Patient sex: F
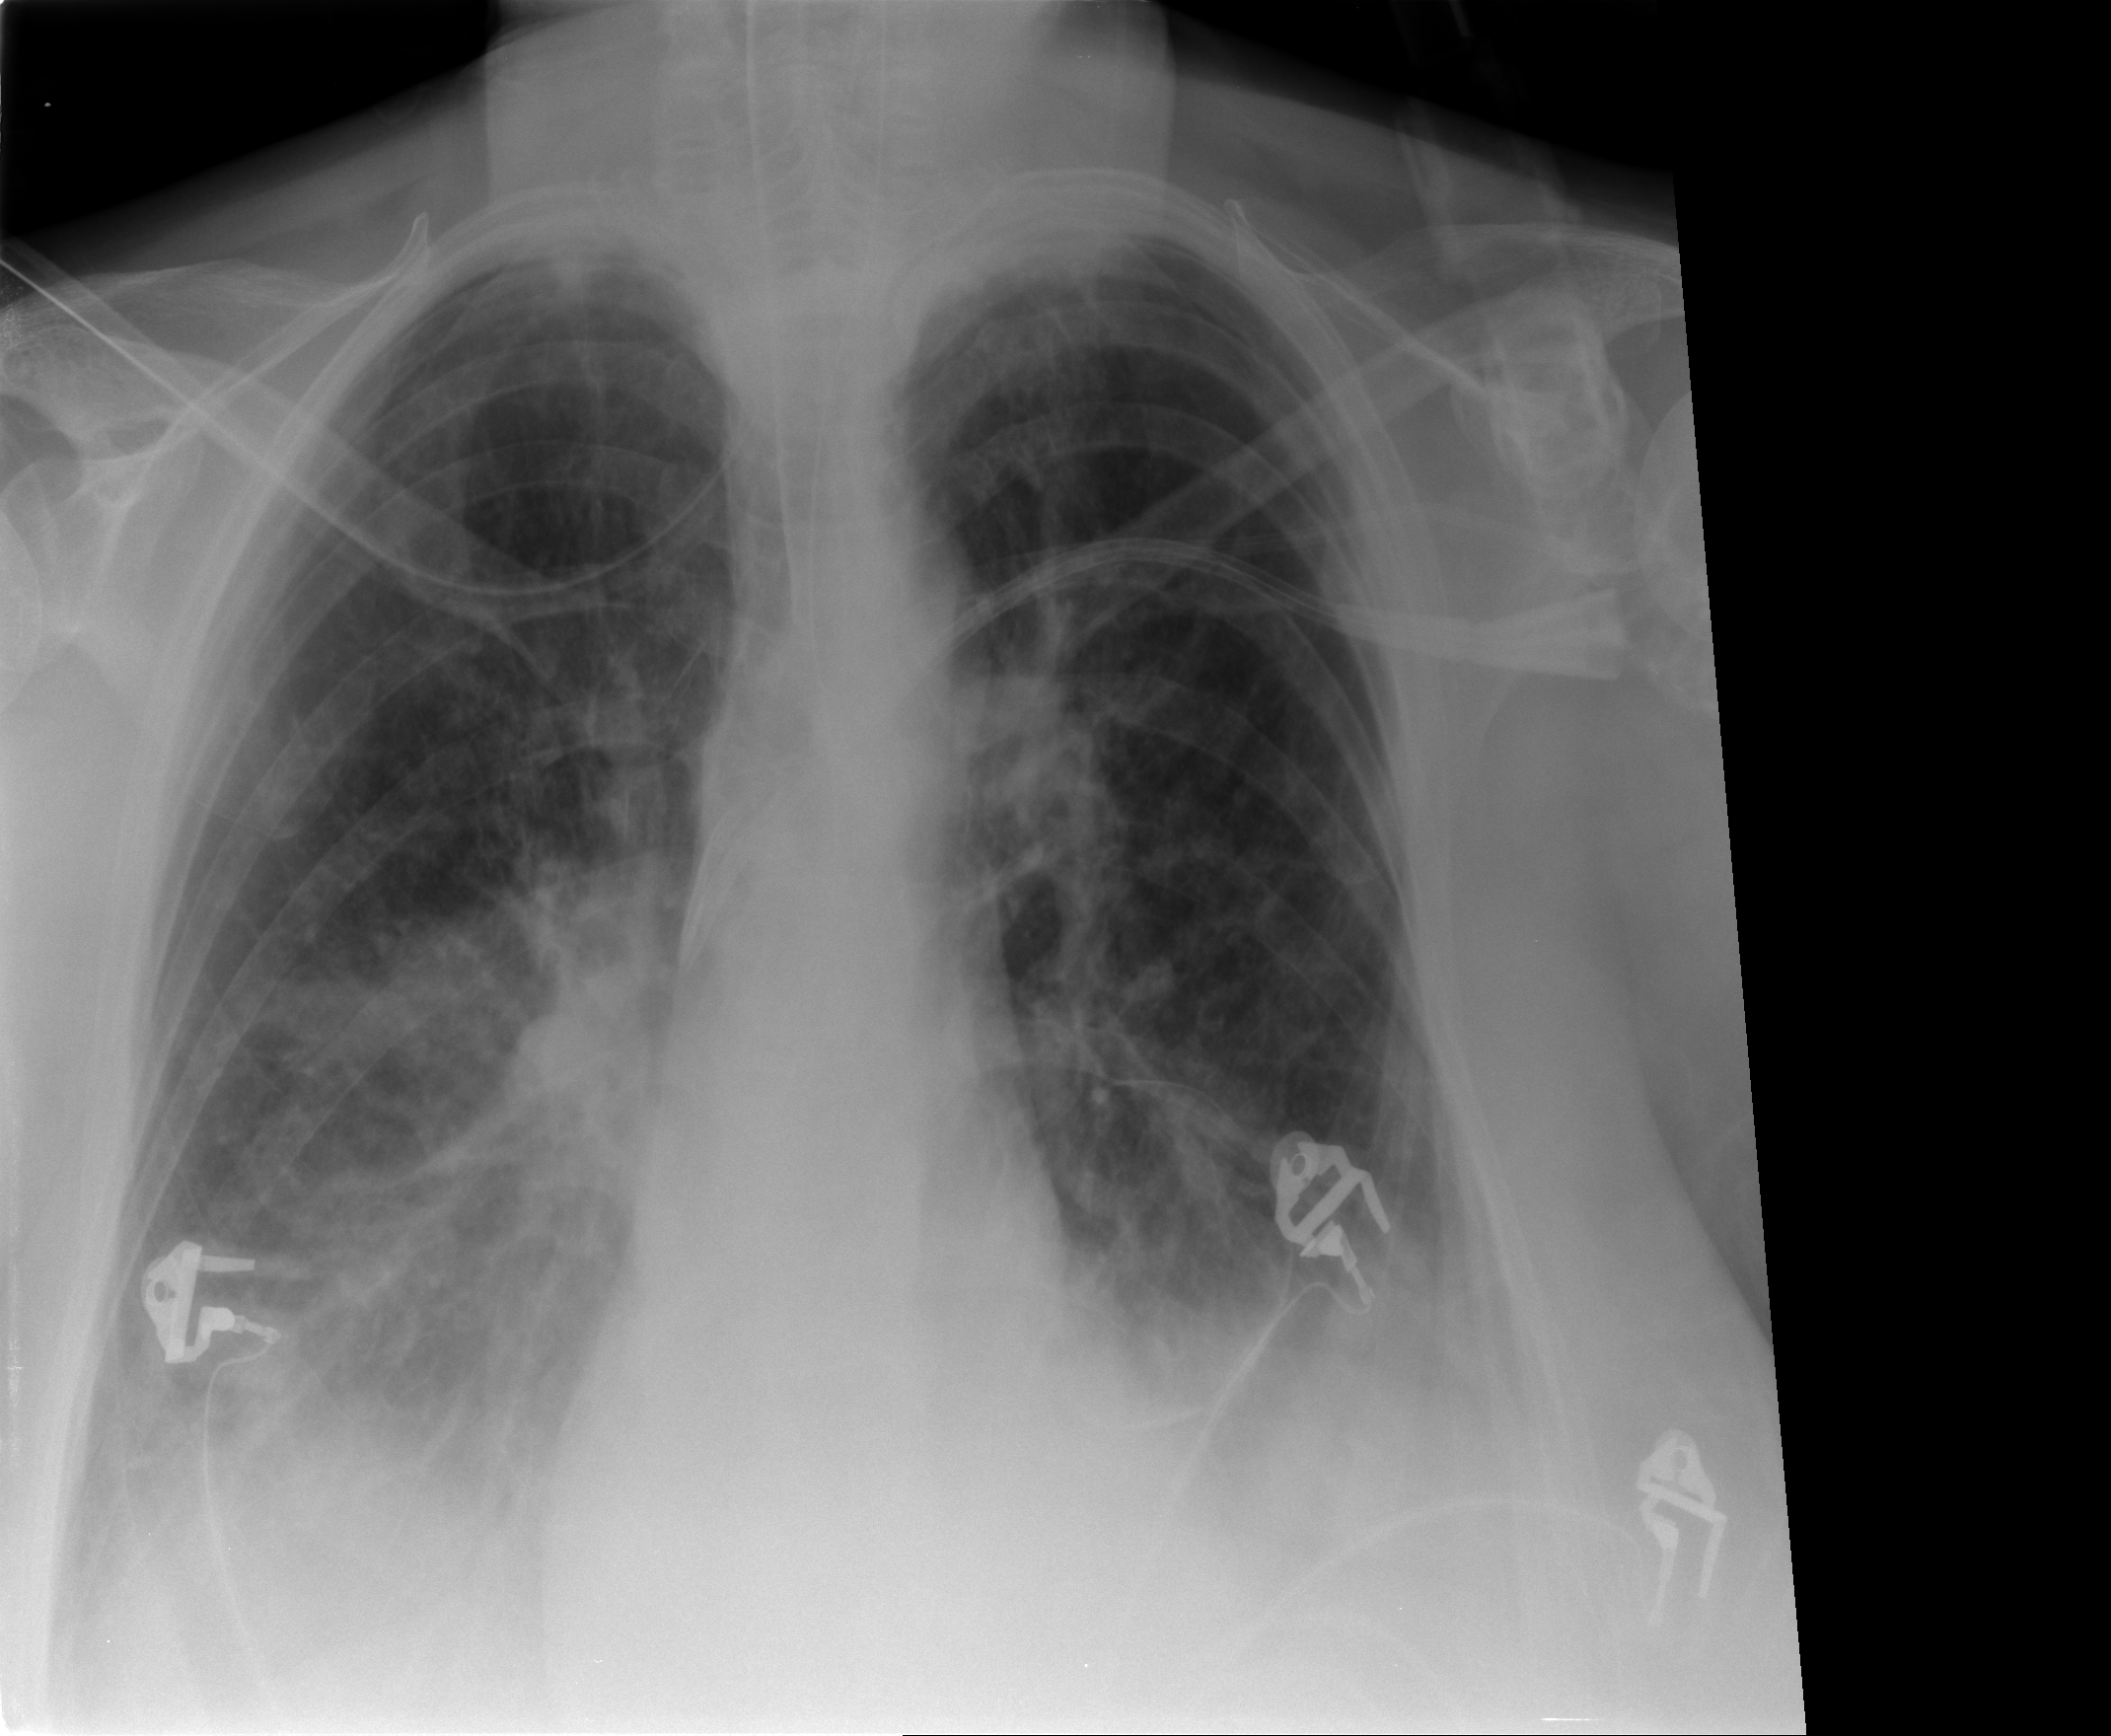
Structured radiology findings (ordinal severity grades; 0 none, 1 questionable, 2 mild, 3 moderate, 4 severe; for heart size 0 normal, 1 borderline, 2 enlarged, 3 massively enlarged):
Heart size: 0
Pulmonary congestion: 2
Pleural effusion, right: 3
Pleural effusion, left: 3
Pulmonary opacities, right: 2
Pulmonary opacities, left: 2
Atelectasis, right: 3
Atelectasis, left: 3